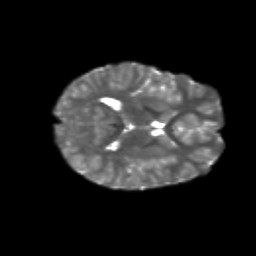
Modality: T2w
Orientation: axial
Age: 9
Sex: male
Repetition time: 9.4 s
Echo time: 0.089 s